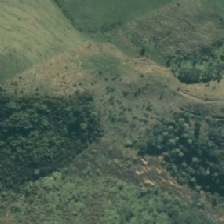
Land cover: grose_broom